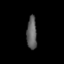
Tissue: lung
Cell type: Epithelial cells
Senescence score: 0.212
Nuclear area (px): 324
Mean DAPI intensity: 95.944